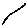
Label: line